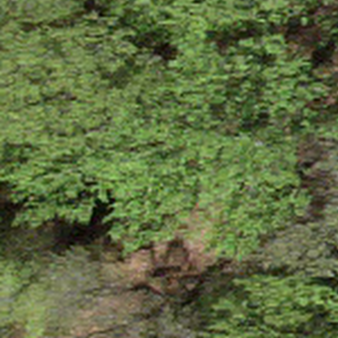
Label: other